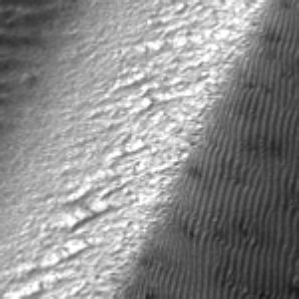
Label: frost